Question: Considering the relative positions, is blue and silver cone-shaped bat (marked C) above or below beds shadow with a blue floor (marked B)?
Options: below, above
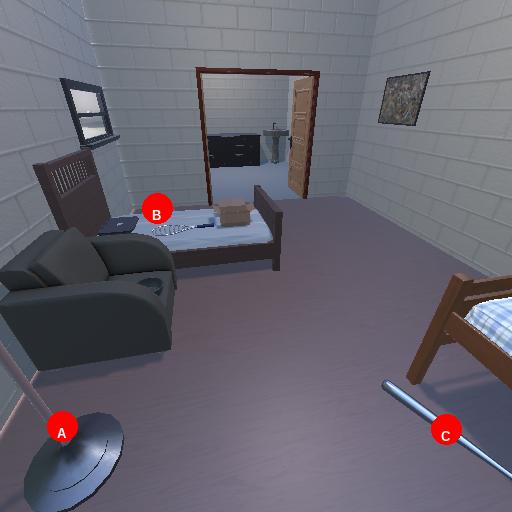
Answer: below